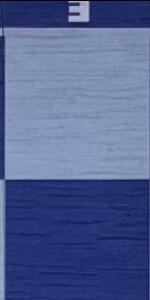
Label: Empty